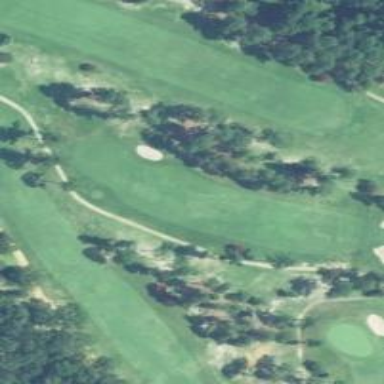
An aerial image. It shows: Golf fairway surrounded by grass.